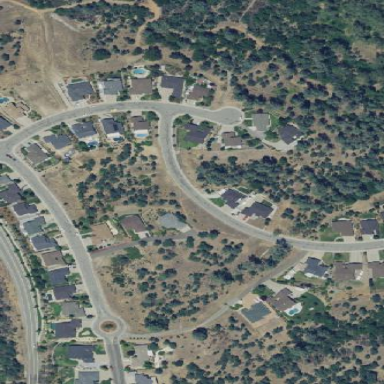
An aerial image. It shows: Residential area in subdivision.